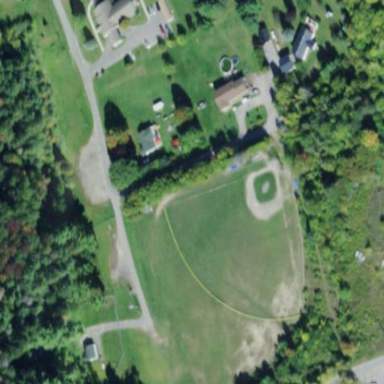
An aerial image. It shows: Baseball pitch for leisure land.